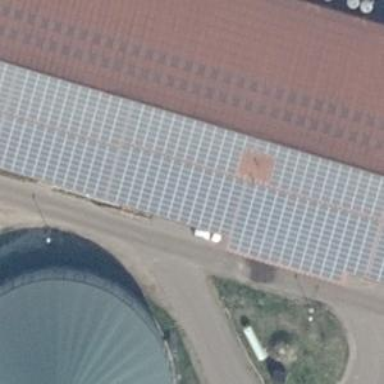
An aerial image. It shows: Solar-powered generator using photovoltaic technology. This small installation generates electricity through solar photovoltaic panels.